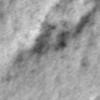
Label: no_change